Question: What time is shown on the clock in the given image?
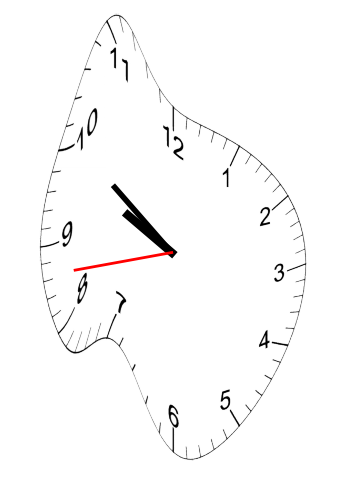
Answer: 09:50:43